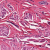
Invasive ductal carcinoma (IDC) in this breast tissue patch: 0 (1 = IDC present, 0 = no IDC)